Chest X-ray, AP view. Patient: 57 years old, sex F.
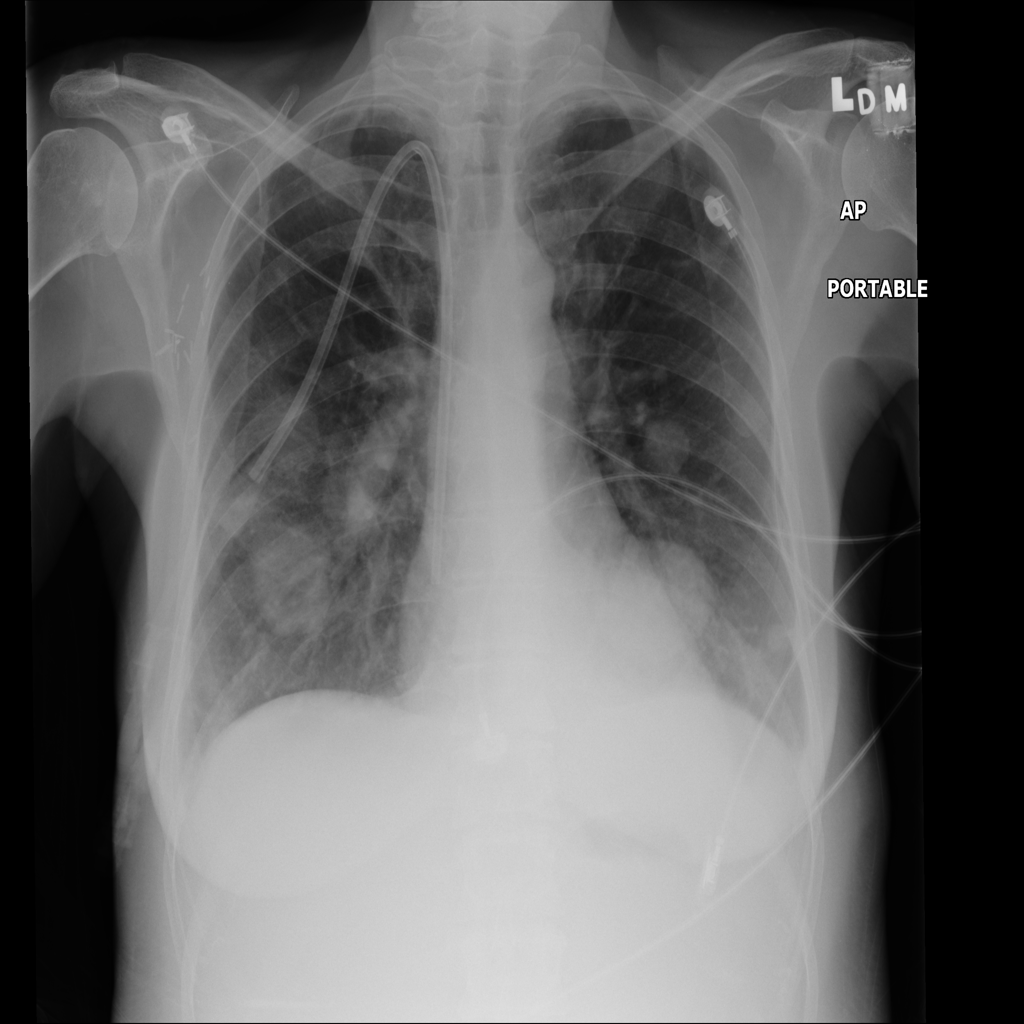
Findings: Infiltration